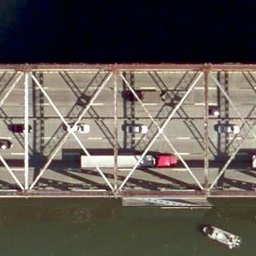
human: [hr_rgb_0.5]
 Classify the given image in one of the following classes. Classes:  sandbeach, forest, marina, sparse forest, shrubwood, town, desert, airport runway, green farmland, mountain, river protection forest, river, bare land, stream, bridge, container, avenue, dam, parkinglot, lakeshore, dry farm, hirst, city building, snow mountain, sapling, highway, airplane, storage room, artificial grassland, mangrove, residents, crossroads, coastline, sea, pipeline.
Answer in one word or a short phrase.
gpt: bridge